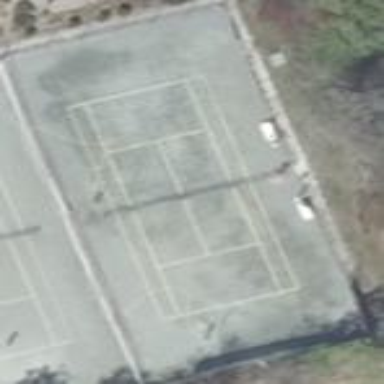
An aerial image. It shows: Tennis court on the leisure land pitch.